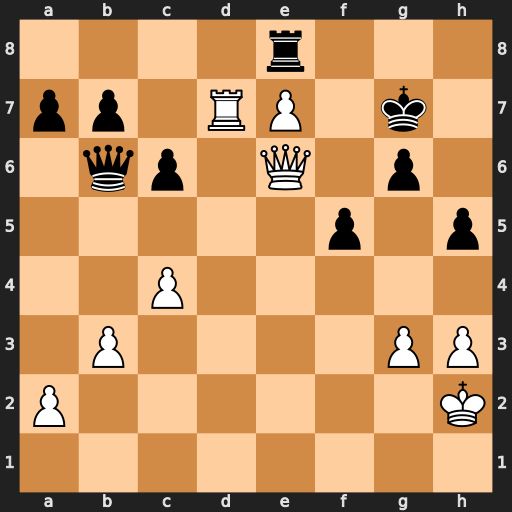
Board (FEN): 4r3/pp1RP1k1/1qp1Q1p1/5p1p/2P5/1P4PP/P6K/8
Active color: w
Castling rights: -
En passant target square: -
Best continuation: Qe5+ Kf7 Kg2 Qb4 Rd6 Qxd6 Qxd6